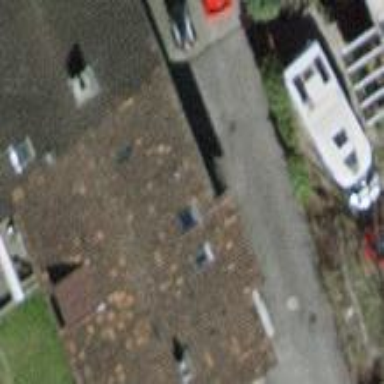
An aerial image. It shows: Semi-detached house.